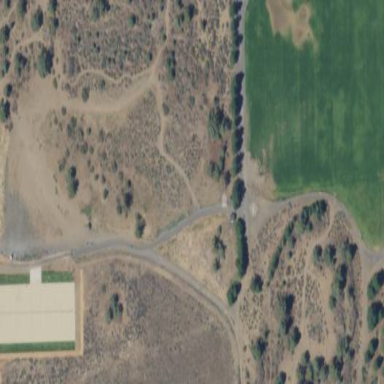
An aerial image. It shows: Dog park enclosed by fence.